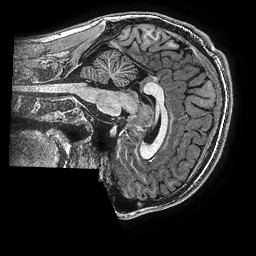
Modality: T1w
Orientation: sagittal
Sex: male
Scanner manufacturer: ge
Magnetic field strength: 3 T
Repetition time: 0.00766 s
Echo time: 0.003476 s